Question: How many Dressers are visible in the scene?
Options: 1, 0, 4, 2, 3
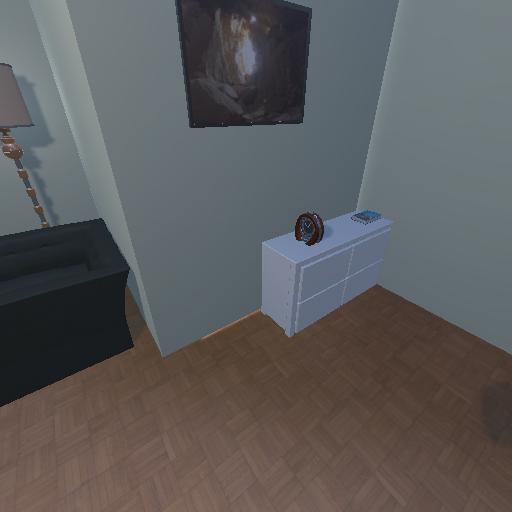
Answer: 1